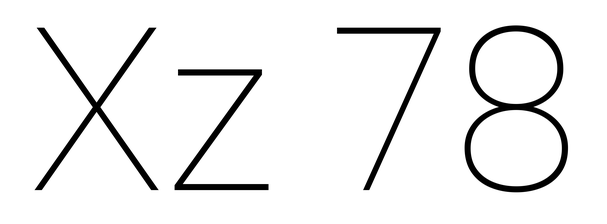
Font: Roboto_Thin